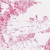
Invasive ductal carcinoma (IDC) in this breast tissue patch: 0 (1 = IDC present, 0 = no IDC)